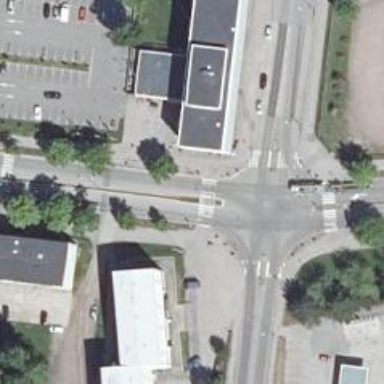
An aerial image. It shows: Marked road crossing with pedestrian island.